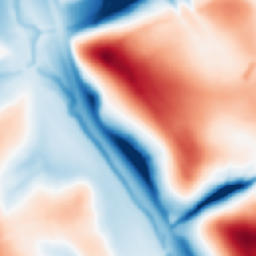
Category: multiscale
Decomposition family: dog_multiscale
Decomposition parameters: sigma_ratio: 1.6
n_scales: 6
base_sigma: 2
Upsampling method: area
Upsampling parameters: scale: 8
Upsampling scale: 8